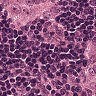
Metastatic tissue present: yes